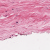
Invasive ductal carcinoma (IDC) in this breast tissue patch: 0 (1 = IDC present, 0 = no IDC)